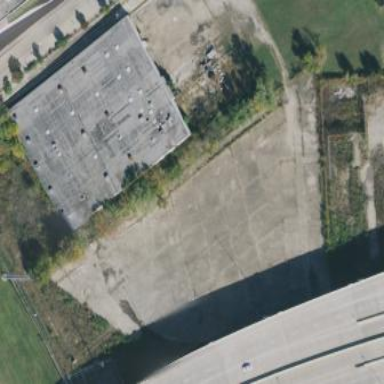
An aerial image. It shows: Warehouse building.